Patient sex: M
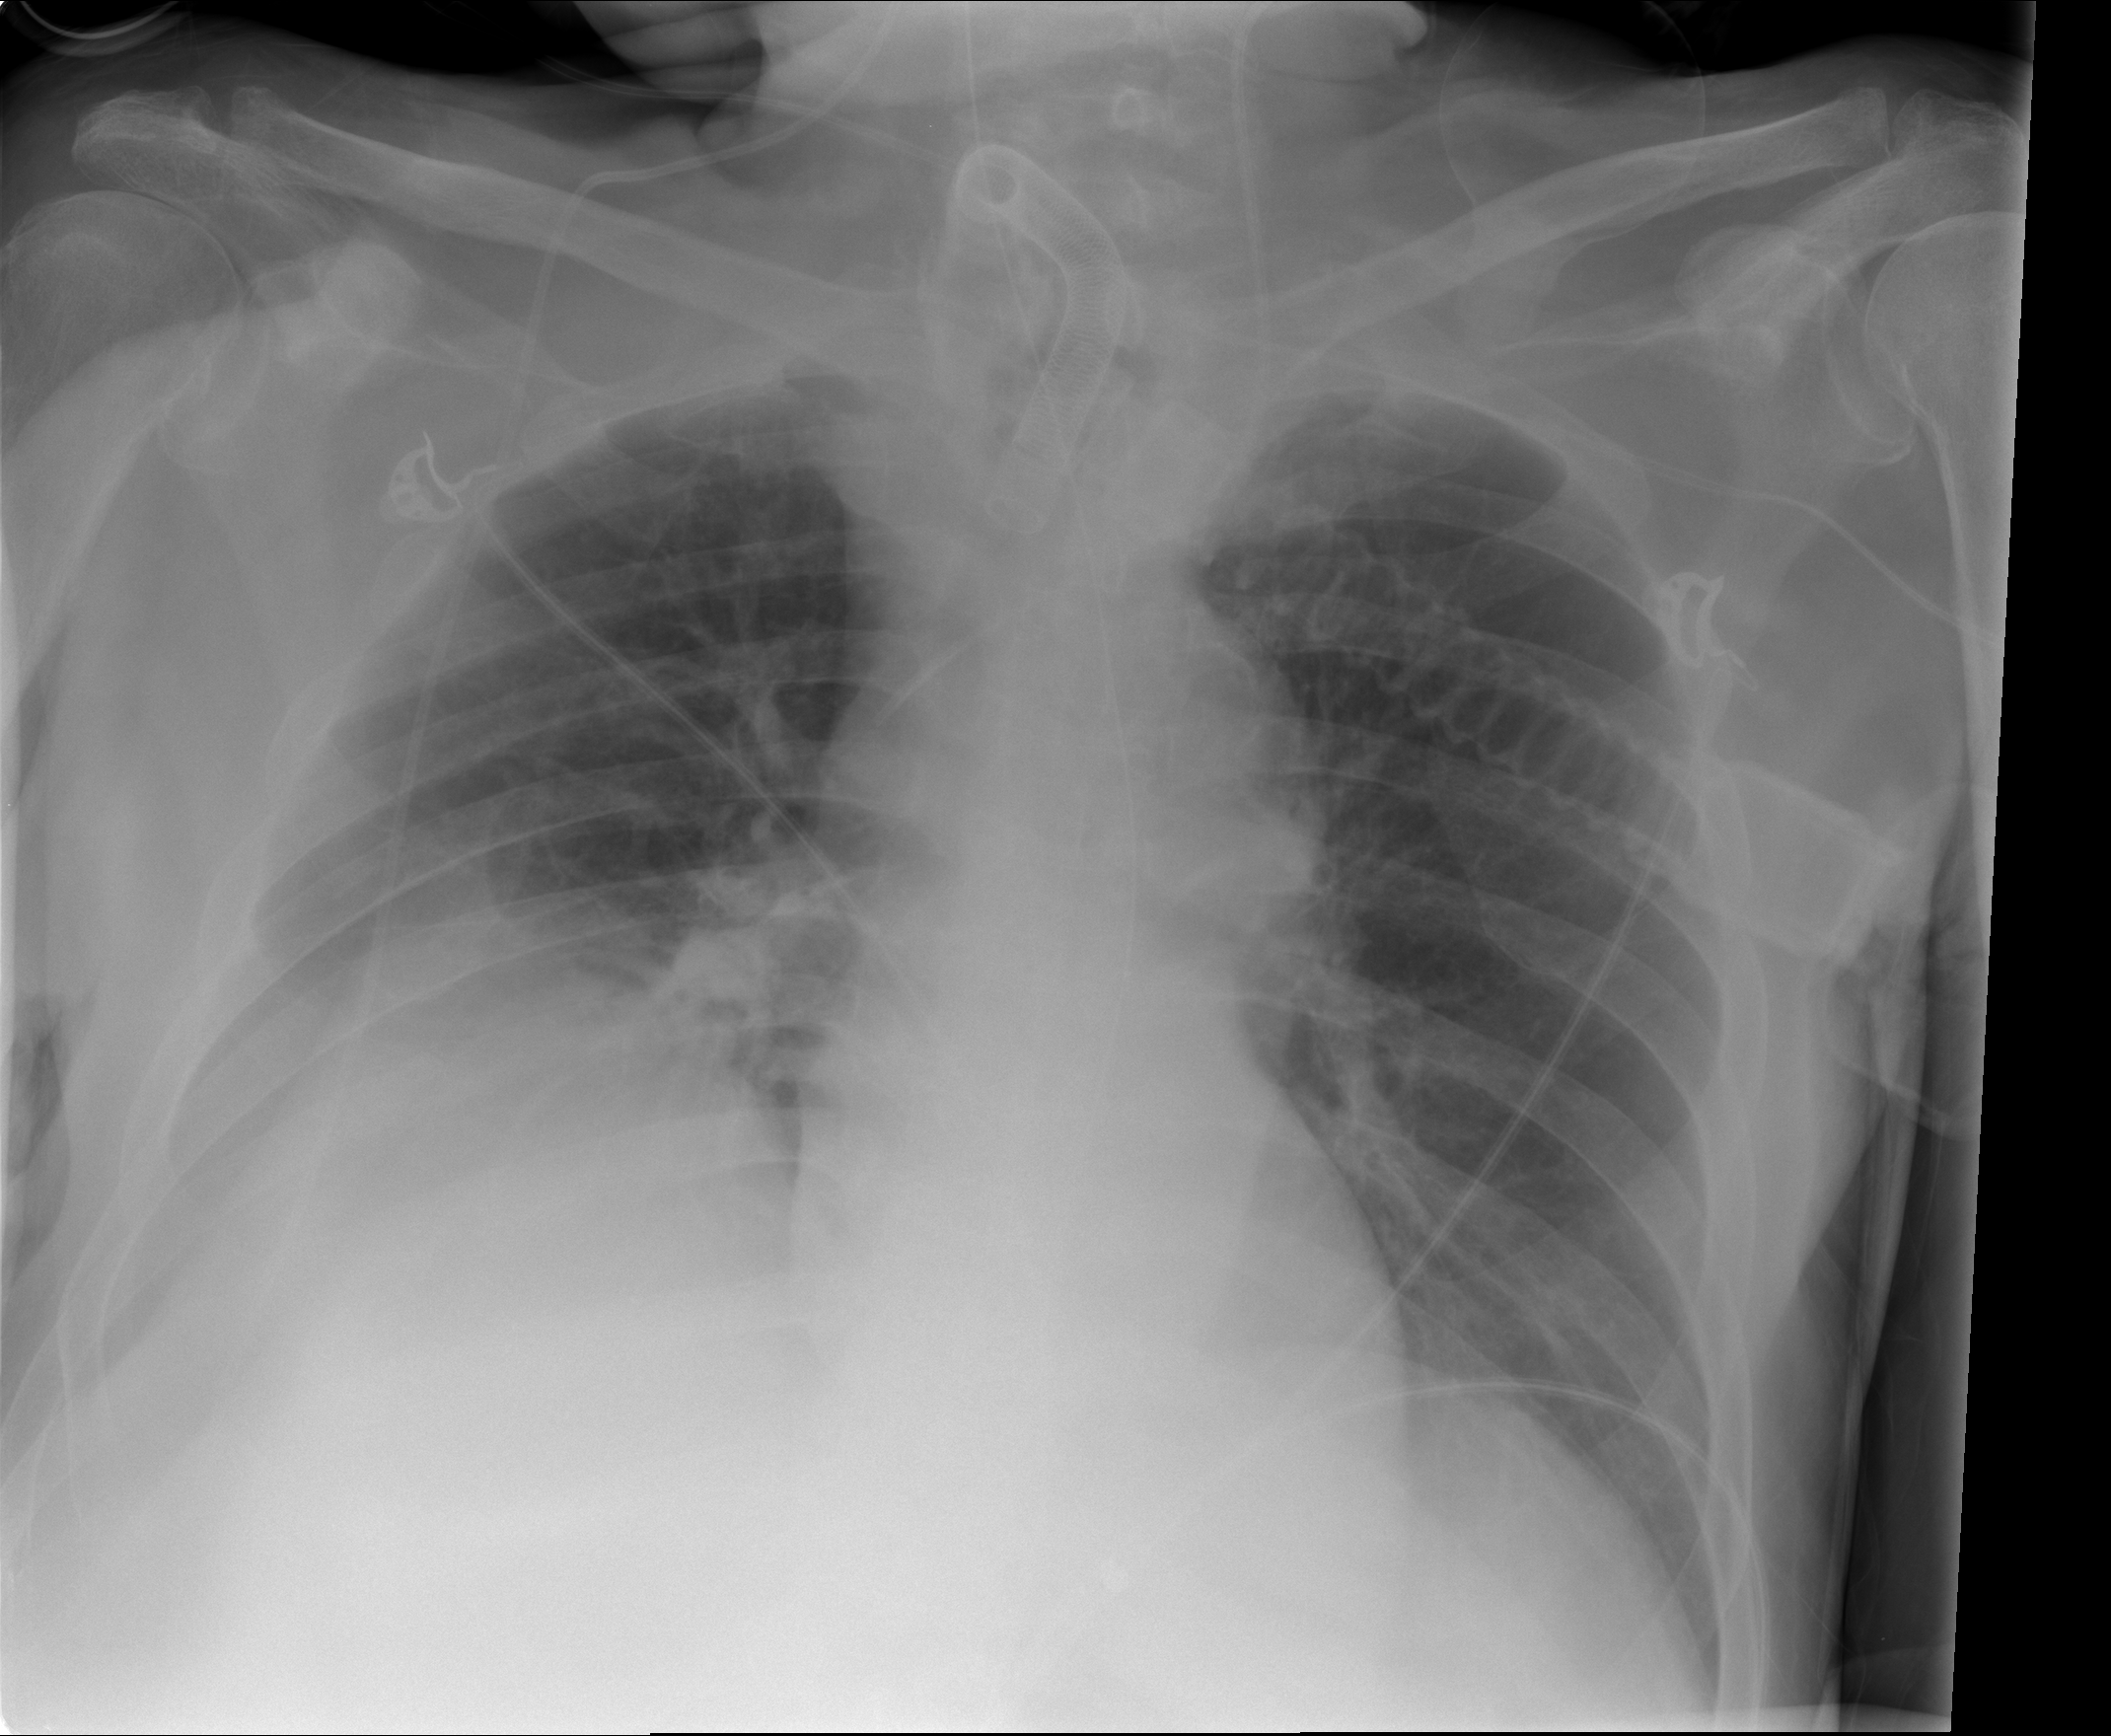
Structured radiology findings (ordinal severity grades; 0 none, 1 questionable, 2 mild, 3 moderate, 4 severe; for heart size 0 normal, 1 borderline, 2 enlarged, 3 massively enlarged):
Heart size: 0
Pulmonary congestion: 0
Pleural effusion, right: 2
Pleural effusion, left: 0
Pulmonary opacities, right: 0
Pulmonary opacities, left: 0
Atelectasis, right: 2
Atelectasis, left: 0